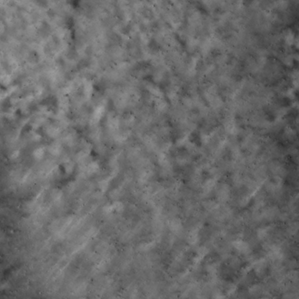
Label: non_frost